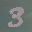
Label: 3